Interaction volume radius: 5 \u00c5
Interaction volume height: 10 \u00c5
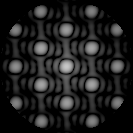
Disorder parameter: 0.01853